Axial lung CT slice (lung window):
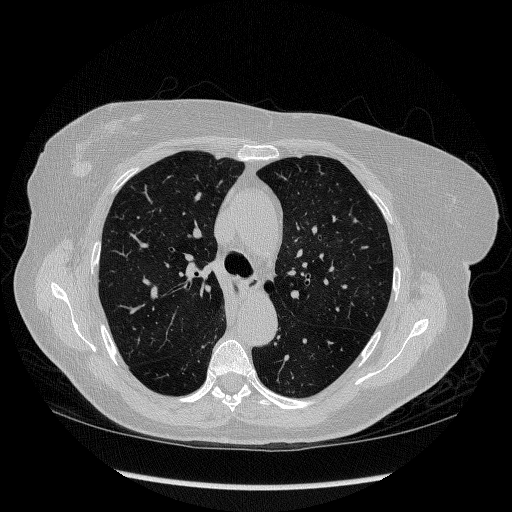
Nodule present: no